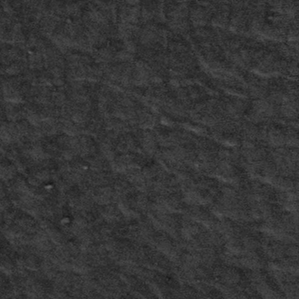
Label: frost